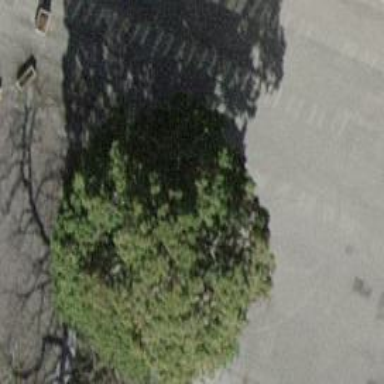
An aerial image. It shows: Needle-leaved tree in natural setting.